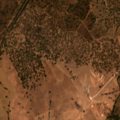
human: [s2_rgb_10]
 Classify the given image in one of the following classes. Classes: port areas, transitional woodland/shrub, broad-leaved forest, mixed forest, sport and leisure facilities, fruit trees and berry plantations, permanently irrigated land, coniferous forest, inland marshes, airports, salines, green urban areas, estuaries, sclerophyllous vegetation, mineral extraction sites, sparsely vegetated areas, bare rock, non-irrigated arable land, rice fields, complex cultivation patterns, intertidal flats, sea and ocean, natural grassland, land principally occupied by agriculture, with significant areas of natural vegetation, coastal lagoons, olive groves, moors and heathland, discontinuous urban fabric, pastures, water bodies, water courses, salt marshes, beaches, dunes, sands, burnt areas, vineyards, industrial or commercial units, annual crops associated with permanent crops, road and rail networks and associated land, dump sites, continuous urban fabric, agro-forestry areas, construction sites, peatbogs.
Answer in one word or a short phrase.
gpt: non-irrigated arable land, complex cultivation patterns, agro-forestry areas